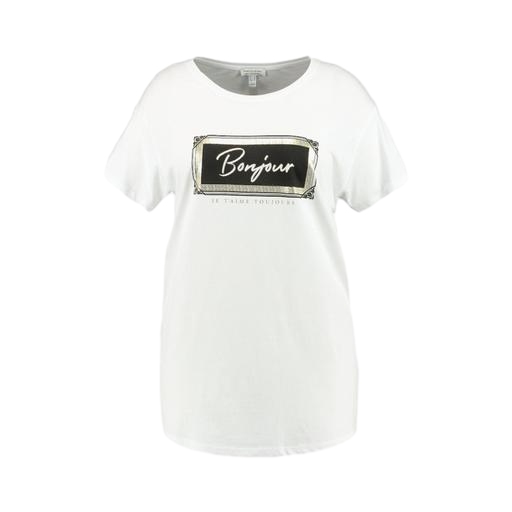
bonjour graphic t-shirt, bonjour tee, white plus size graphic tee, white background